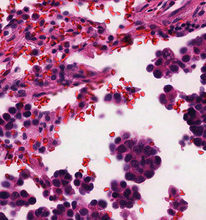
Tumor epithelial tissue: yes
Tumor-associated stroma tissue: yes
Normal tissue: no